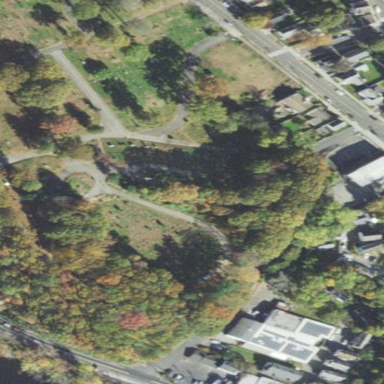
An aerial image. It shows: Cemetery area categorized as "Cemetery".